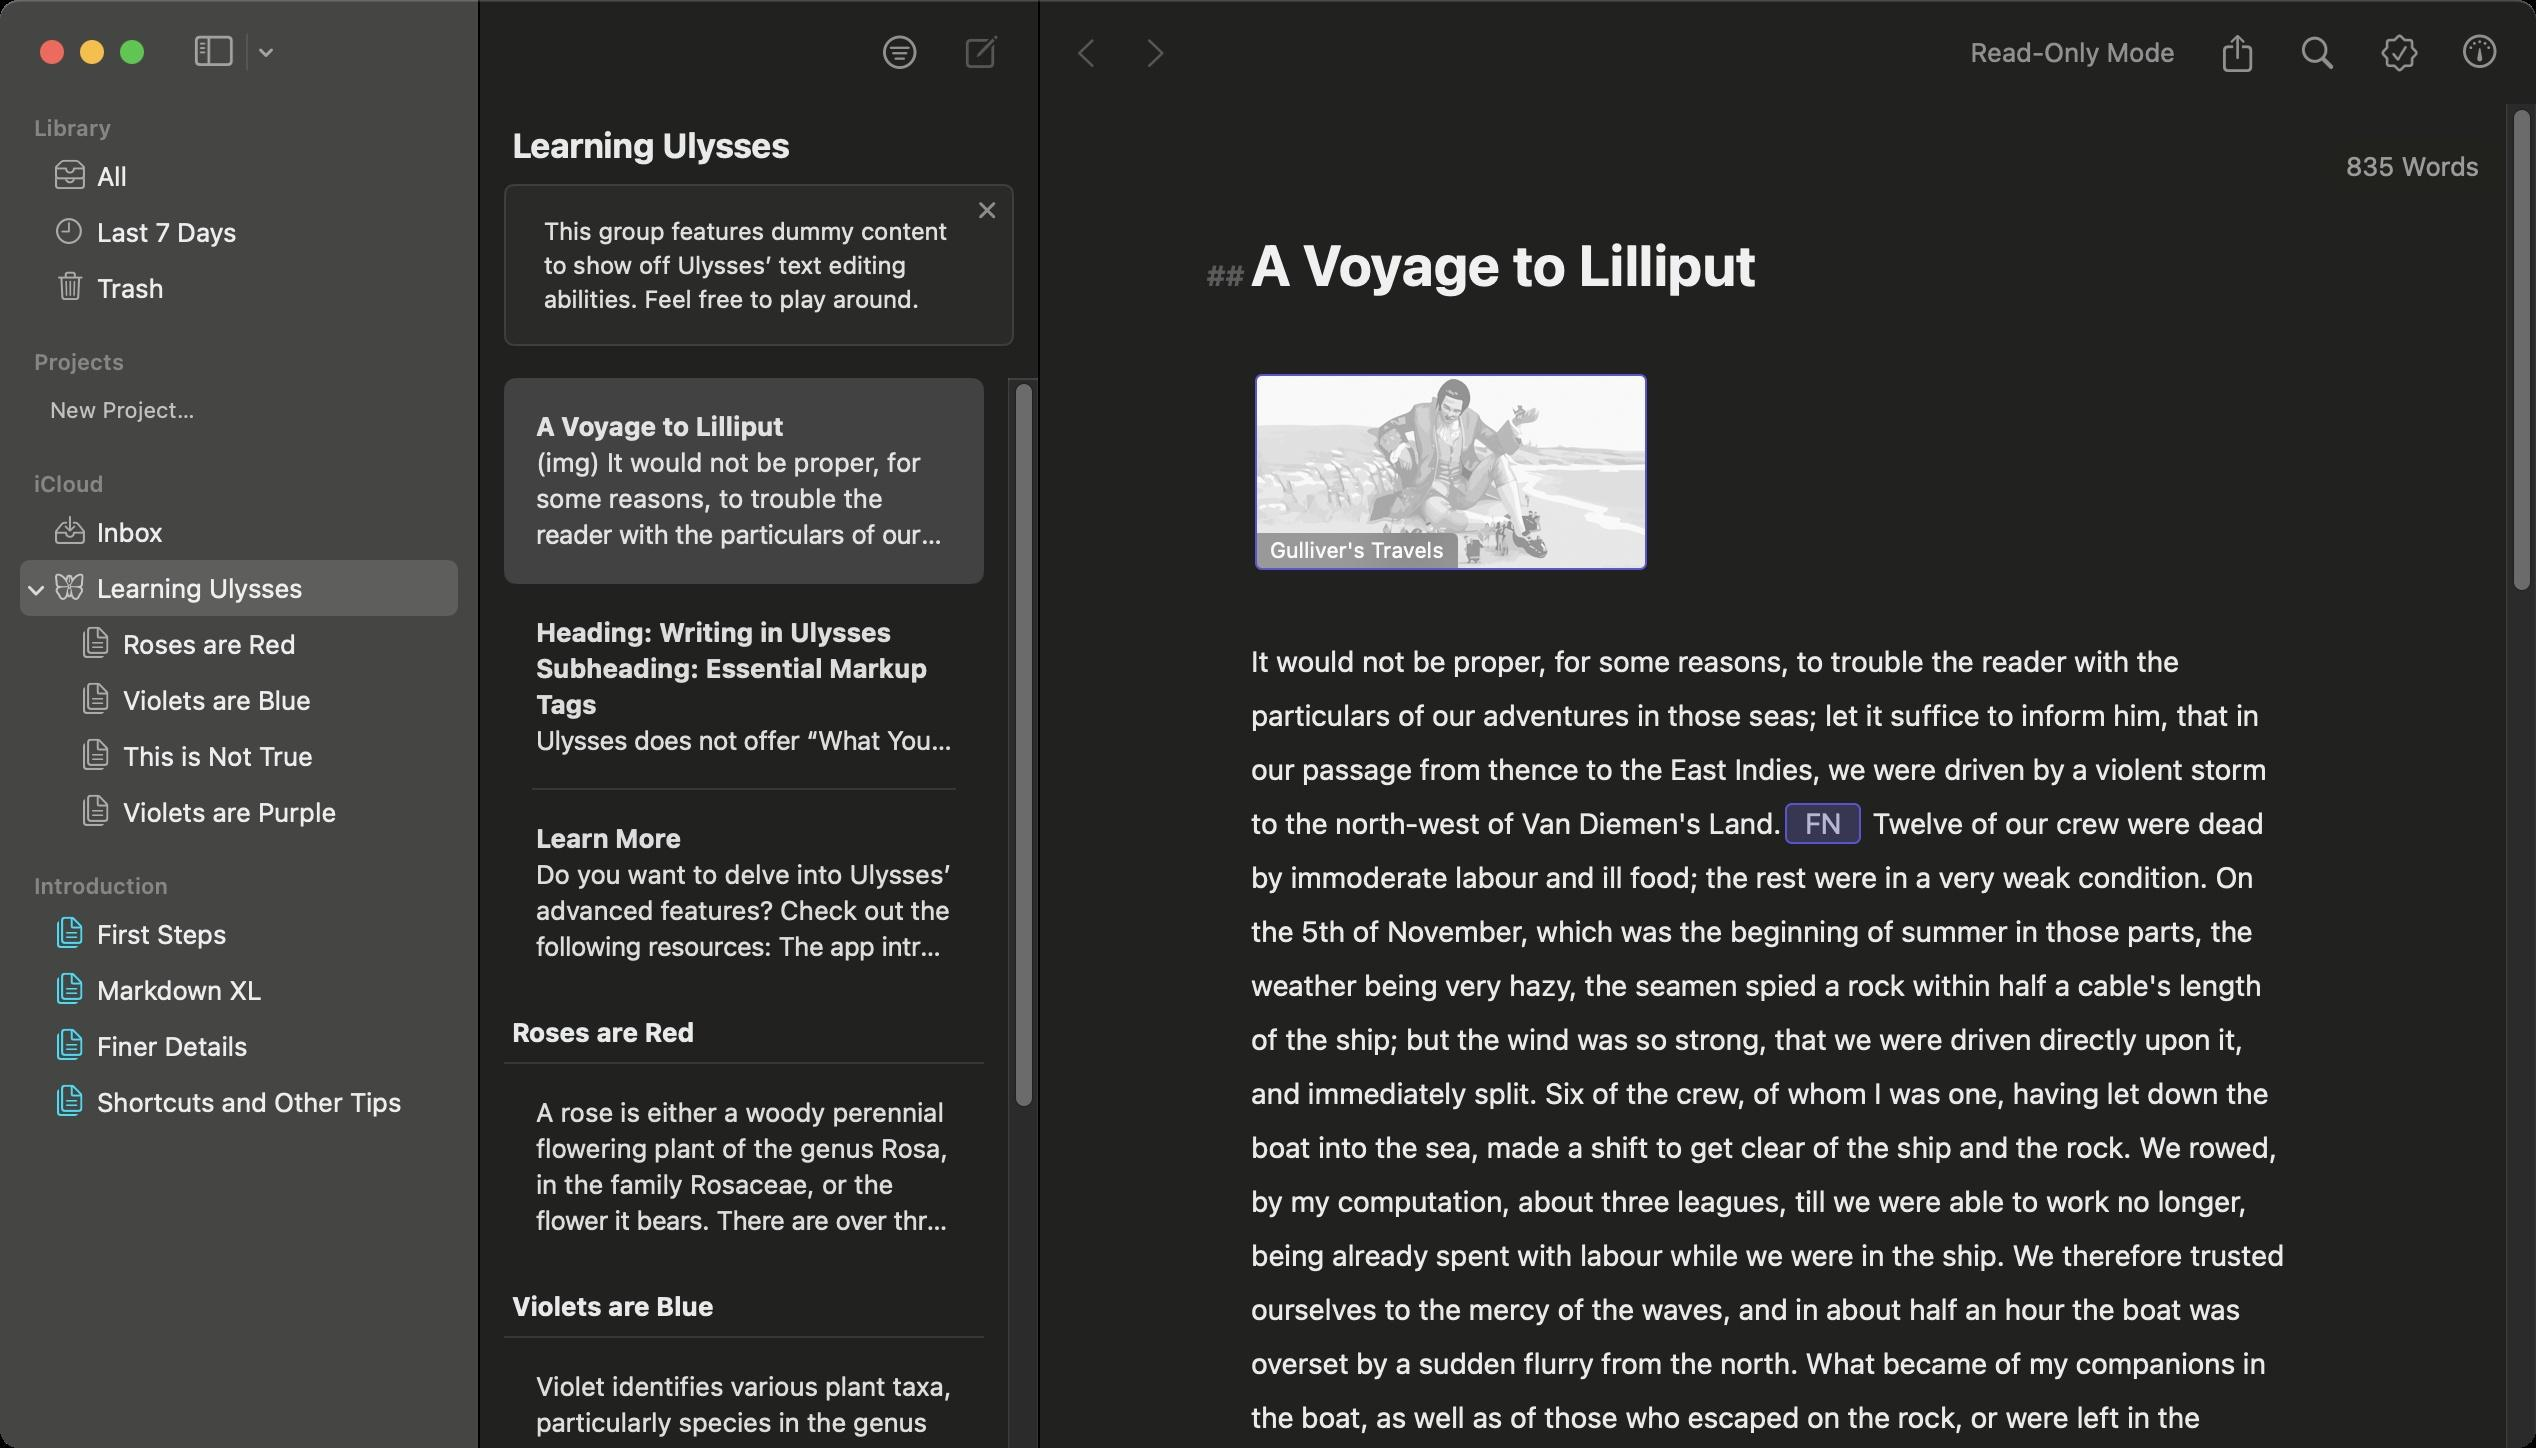
Accessibility tree:
{"name": "Learning_Ulysses_▸_A_Voyage_to_Lilliput", "role": "AXWindow", "description": null, "role_description": "standard window", "value": null, "position": "230.00;215.00", "size": "1268;724", "children": [{"name": null, "role": "AXGroup", "description": null, "role_description": "group", "value": null, "position": "0.00;0.00", "size": "1268;724", "children": [{"name": null, "role": "AXGroup", "description": null, "role_description": "group", "value": null, "position": "520.00;0.00", "size": "748;724", "children": [{"name": null, "role": "AXGroup", "description": null, "role_description": "group", "value": null, "position": "520.00;0.00", "size": "748;724", "children": [{"name": null, "role": "AXGroup", "description": null, "role_description": "group", "value": null, "position": "520.00;0.00", "size": "748;724", "children": [{"name": null, "role": "AXScrollArea", "description": null, "role_description": "scroll area", "value": null, "position": "520.00;52.00", "size": "748;672", "children": [{"name": null, "role": "AXGroup", "description": null, "role_description": "group", "value": null, "position": "520.00;52.00", "size": "733;1944", "children": [{"name": null, "role": "AXTextArea", "description": "Editor", "role_description": "text entry area", "value": "## A Voyage to Lilliput\n\n\n\nIt would not be proper, for some reasons, to trouble the reader with the particulars of our adventures in those seas; let it suffice to inform him, that in our passage from thence to the East Indies, we were driven by a violent storm to the north-west of Van Diemen's Land. Twelve of our crew were dead by immoderate labour and ill food; the rest were in a very weak condition. On the 5th of November, which was the beginning of summer in those parts, the weather being very hazy, the seamen spied a rock within half a cable's length of the ship; but the wind was so strong, that we were driven directly upon it, and immediately split. Six of the crew, of whom I was one, having let down the boat into the sea, made a shift to get clear of the ship and the rock. We rowed, by my computation, about three leagues, till we were able to work no longer, being already spent with labour while we were in the ship. We therefore trusted ourselves to the mercy of the waves, and in about half an hour the boat was overset by a sudden flurry from the north. What became of my companions in the boat, as well as of those who escaped on the rock, or were left in the vessel, I cannot tell; but conclude they were all lost. For my own part, I swam as fortune directed me, and was pushed forward by wind and tide. I often let my legs drop, and could feel no bottom; but when I was almost gone, and able to struggle no longer, I found myself within my depth; and by this time the storm was much abated. The declivity was so small, that I walked near a mile before I got to the shore, which I conjectured was about eight o'clock in the evening. I then advanced forward near half a mile, but could not discover any sign of houses or inhabitants; at least I was in so weak a condition, that I did not observe them. I was extremely tired, and with that, and the heat of the weather, and about half a pint of brandy that I drank as I left the ship, I found myself much inclined to sleep. I lay down on the grass, which was very short and soft, where I slept sounder than ever I remembered to have done in my life, and, as I reckoned, about nine hours; for when I awaked, it was just day-light.\n\nI attempted to rise, but was not able to stir: for, as I happened to lie on my back, I found my arms and legs were strongly fastened on each side to the ground; and my hair, which was long and thick, tied down in the same manner. I likewise felt several slender ligatures across my body, from my arm-pits to my thighs. I could only look upwards; the sun began to grow hot, and the light offended my eyes. I heard a confused noise about me; but in the posture I lay, could see nothing except the sky. In a little time I felt something alive moving on my left leg, which advancing gently forward over my breast, came almost up to my chin; when, bending my eyes downwards as much as I could, I perceived it to be a human creature not six inches high, with a bow and arrow in his hands, and a quiver at his back. In the mean time, I felt at least forty more of the same kind (as I conjectured) following the first. I was in the utmost astonishment, and roared so loud, that they all ran back in a fright; and some of them, as I was afterwards told, were hurt with the falls they got by leaping from my sides upon the ground.\n\nHowever, they soon returned, and one of them, who ventured so far as to get a full sight of my face, lifting up his hands and eyes by way of admiration, cried out in a shrill but distinct voice, Hekinah degul: the others repeated the same words several times, but then I knew not what they meant. I lay all this while, as the reader may believe, in great uneasiness. At length, struggling to get loose, I had the fortune to break the strings, and wrench out the pegs that fastened my left arm to the ground; for, by lifting it up to my face, I discovered the methods they had taken to bind me, and at the same time with a violent pull, which gave me excessive pain, I a little loosened the strings that tied down my hair on the left side, so that I was just able to turn my head about two inches.\n\n Source: Wikisource – Gulliver's Travels", "position": "555.50;72.00", "size": "662;1853", "children": [{"name": null, "role": "AXUnknown", "description": "Image: Gulliver's Travels", "role_description": "unknown", "value": null, "position": "625.68;182.00", "size": "200;108", "children": []}, {"name": null, "role": "AXUnknown", "description": "Footnote: By an observation, we found ourselves in the latitude of 30 degrees 2 minutes south.", "role_description": "unknown", "value": null, "position": "890.76;398.00", "size": "42;27", "children": []}, {"name": null, "role": "AXUnknown", "description": "Begin Link", "role_description": "unknown", "value": null, "position": "679.72;1856.00", "size": "8;27", "children": []}, {"name": null, "role": "AXUnknown", "description": "End Link", "role_description": "unknown", "value": null, "position": "887.11;1856.00", "size": "8;27", "children": []}]}]}, {"name": null, "role": "AXScrollBar", "description": null, "role_description": "scroll bar", "value": 0.0, "position": "1253.00;52.00", "size": "15;672", "children": [{"name": null, "role": "AXValueIndicator", "description": null, "role_description": "value indicator", "value": 0.0, "position": "1253.00;54.00", "size": "15;242", "children": []}, {"name": null, "role": "AXButton", "description": null, "role_description": "increment arrow button", "value": null, "position": "1253.00;52.00", "size": "0;0", "children": []}, {"name": null, "role": "AXButton", "description": null, "role_description": "decrement arrow button", "value": null, "position": "1253.00;52.00", "size": "0;0", "children": []}, {"name": null, "role": "AXButton", "description": null, "role_description": "increment page button", "value": null, "position": "1253.00;296.50", "size": "15;428", "children": []}, {"name": null, "role": "AXButton", "description": null, "role_description": "decrement page button", "value": null, "position": "1253.00;52.00", "size": "15;2", "children": []}]}]}, {"name": null, "role": "AXGroup", "description": null, "role_description": "group", "value": null, "position": "1161.00;69.00", "size": "91;28", "children": [{"name": "", "role": "AXButton", "description": null, "role_description": "button", "value": "835 Words", "position": "1161.00;69.00", "size": "91;28", "children": []}]}]}]}]}, {"name": null, "role": "AXGroup", "description": null, "role_description": "group", "value": null, "position": "240.00;0.00", "size": "279;724", "children": [{"name": null, "role": "AXScrollArea", "description": null, "role_description": "scroll area", "value": null, "position": "240.00;189.00", "size": "279;535", "children": [{"name": null, "role": "AXOutline", "description": "Sheet List", "role_description": "outline", "value": null, "position": "240.00;189.00", "size": "264;869", "children": [{"name": null, "role": "AXRow", "description": null, "role_description": "outline row", "value": null, "position": "240.00;189.00", "size": "264;0", "children": [{"name": null, "role": "AXCell", "description": null, "role_description": "cell", "value": null, "position": "240.00;189.00", "size": "264;0", "children": []}]}, {"name": null, "role": "AXRow", "description": null, "role_description": "outline row", "value": null, "position": "240.00;189.00", "size": "264;103", "children": [{"name": null, "role": "AXCell", "description": "A Voyage to Lilliput \n(img) It would not be proper, for some reasons, to trouble the reader with the particulars of our adventures in those seas; let it suffice to inform him, that in our passage. Selected", "role_description": "cell", "value": null, "position": "240.00;189.00", "size": "264;103", "children": []}]}, {"name": null, "role": "AXRow", "description": null, "role_description": "outline row", "value": null, "position": "240.00;292.00", "size": "264;103", "children": [{"name": null, "role": "AXCell", "description": "Heading: Writing in Ulysses \nSubheading: Essential Markup Tags \nUlysses does not offer “What You See Is What You Get” editing. Instead, you use tags: With a few simple characters, you mark up", "role_description": "cell", "value": null, "position": "240.00;292.00", "size": "264;103", "children": []}]}, {"name": null, "role": "AXRow", "description": null, "role_description": "outline row", "value": null, "position": "240.00;395.00", "size": "264;103", "children": [{"name": null, "role": "AXCell", "description": "Learn More \nDo you want to delve into Ulysses’ advanced features? Check out the following resources: The app introduction covers all concepts and features. You find it in the library. The [Ulysses", "role_description": "cell", "value": null, "position": "240.00;395.00", "size": "264;103", "children": []}]}, {"name": null, "role": "AXRow", "description": null, "role_description": "outline row", "value": null, "position": "240.00;498.00", "size": "264;34", "children": [{"name": null, "role": "AXCell", "description": null, "role_description": "cell", "value": null, "position": "240.00;498.00", "size": "264;34", "children": [{"name": null, "role": "AXStaticText", "description": null, "role_description": "text", "value": "Roses are Red", "position": "254.00;508.00", "size": "240;16", "children": []}, {"name": "", "role": "AXButton", "description": "sort", "role_description": "button", "value": null, "position": "495.00;504.00", "size": "2;23", "children": []}]}]}, {"name": null, "role": "AXRow", "description": null, "role_description": "outline row", "value": null, "position": "240.00;532.00", "size": "264;103", "children": [{"name": null, "role": "AXCell", "description": "A rose is either a woody perennial flowering plant of the genus Rosa, in the family Rosaceae, or the flower it bears. There are over three hundred species and tens of thousands of cultivars. They", "role_description": "cell", "value": null, "position": "240.00;532.00", "size": "264;103", "children": []}]}, {"name": null, "role": "AXRow", "description": null, "role_description": "outline row", "value": null, "position": "240.00;635.00", "size": "264;34", "children": [{"name": null, "role": "AXCell", "description": null, "role_description": "cell", "value": null, "position": "240.00;635.00", "size": "264;34", "children": [{"name": null, "role": "AXStaticText", "description": null, "role_description": "text", "value": "Violets are Blue", "position": "254.00;645.00", "size": "240;16", "children": []}, {"name": "", "role": "AXButton", "description": "sort", "role_description": "button", "value": null, "position": "495.00;641.00", "size": "2;23", "children": []}]}]}, {"name": null, "role": "AXRow", "description": null, "role_description": "outline row", "value": null, "position": "240.00;669.00", "size": "264;103", "children": [{"name": null, "role": "AXCell", "description": "Violet identifies various plant taxa, particularly species in the genus Viola, within which the common violet is the best known member in Eurasia and the common blue violet and common purple violet", "role_description": "cell", "value": null, "position": "240.00;669.00", "size": "264;103", "children": []}]}, {"name": null, "role": "AXRow", "description": null, "role_description": "outline row", "value": null, "position": "240.00;772.00", "size": "264;34", "children": [{"name": null, "role": "AXCell", "description": null, "role_description": "cell", "value": null, "position": "240.00;772.00", "size": "264;34", "children": [{"name": null, "role": "AXStaticText", "description": null, "role_description": "text", "value": "This is Not True", "position": "254.00;782.00", "size": "240;16", "children": []}, {"name": "", "role": "AXButton", "description": "sort", "role_description": "button", "value": null, "position": "495.00;778.00", "size": "2;23", "children": []}]}]}, {"name": null, "role": "AXRow", "description": null, "role_description": "outline row", "value": null, "position": "240.00;806.00", "size": "264;103", "children": [{"name": null, "role": "AXCell", "description": "Truth is the property of being in accord with fact or reality. In everyday language, truth is typically ascribed to things that aim to represent reality or otherwise correspond to it, such as", "role_description": "cell", "value": null, "position": "240.00;806.00", "size": "264;103", "children": []}]}, {"name": null, "role": "AXRow", "description": null, "role_description": "outline row", "value": null, "position": "240.00;909.00", "size": "264;34", "children": [{"name": null, "role": "AXCell", "description": null, "role_description": "cell", "value": null, "position": "240.00;909.00", "size": "264;34", "children": [{"name": null, "role": "AXStaticText", "description": null, "role_description": "text", "value": "Violets are Purple", "position": "254.00;919.00", "size": "240;16", "children": []}, {"name": "", "role": "AXButton", "description": "sort", "role_description": "button", "value": null, "position": "495.00;915.00", "size": "2;23", "children": []}]}]}, {"name": null, "role": "AXRow", "description": null, "role_description": "outline row", "value": null, "position": "240.00;943.00", "size": "264;103", "children": [{"name": null, "role": "AXCell", "description": "Loading Sheet", "role_description": "cell", "value": null, "position": "240.00;943.00", "size": "264;103", "children": []}]}, {"name": null, "role": "AXColumn", "description": null, "role_description": "column", "value": null, "position": "240.00;189.00", "size": "264;869", "children": []}]}, {"name": null, "role": "AXScrollBar", "description": null, "role_description": "scroll bar", "value": 0.0, "position": "504.00;189.00", "size": "15;535", "children": [{"name": null, "role": "AXValueIndicator", "description": null, "role_description": "value indicator", "value": 0.0, "position": "504.00;191.00", "size": "15;363", "children": []}, {"name": null, "role": "AXButton", "description": null, "role_description": "increment arrow button", "value": null, "position": "504.00;189.00", "size": "0;0", "children": []}, {"name": null, "role": "AXButton", "description": null, "role_description": "decrement arrow button", "value": null, "position": "504.00;189.00", "size": "0;0", "children": []}, {"name": null, "role": "AXButton", "description": null, "role_description": "increment page button", "value": null, "position": "504.00;554.50", "size": "15;170", "children": []}, {"name": null, "role": "AXButton", "description": null, "role_description": "decrement page button", "value": null, "position": "504.00;189.00", "size": "15;2", "children": []}]}]}, {"name": null, "role": "AXStaticText", "description": null, "role_description": "text", "value": "Learning Ulysses", "position": "254.00;63.00", "size": "255;20", "children": []}, {"name": "", "role": "AXButton", "description": "sort", "role_description": "button", "value": null, "position": "510.00;58.50", "size": "2;28", "children": []}, {"name": null, "role": "AXGroup", "description": null, "role_description": "group", "value": null, "position": "252.00;92.00", "size": "255;81", "children": [{"name": null, "role": "AXButton", "description": "Close", "role_description": "button", "value": null, "position": "489.50;101.00", "size": "8;8", "children": []}, {"name": null, "role": "AXStaticText", "description": null, "role_description": "text", "value": "This group features dummy content to show off Ulysses’ text editing abilities. Feel free to play around.", "position": "272.00;108.00", "size": "206;49", "children": []}]}]}, {"name": null, "role": "AXGroup", "description": null, "role_description": "group", "value": null, "position": "0.00;0.00", "size": "239;724", "children": [{"name": null, "role": "AXScrollArea", "description": null, "role_description": "scroll area", "value": null, "position": "0.00;44.00", "size": "239;680", "children": [{"name": null, "role": "AXOutline", "description": "Library", "role_description": "outline", "value": null, "position": "0.00;44.00", "size": "239;680", "children": [{"name": null, "role": "AXRow", "description": null, "role_description": "outline row", "value": null, "position": "0.00;54.00", "size": "239;20", "children": [{"name": null, "role": "AXCell", "description": null, "role_description": "cell", "value": null, "position": "10.00;54.00", "size": "219;20", "children": [{"name": null, "role": "AXStaticText", "description": null, "role_description": "text", "value": "Library", "position": "15.00;57.00", "size": "219;14", "children": []}]}]}, {"name": null, "role": "AXRow", "description": null, "role_description": "outline row", "value": null, "position": "0.00;74.00", "size": "239;28", "children": [{"name": null, "role": "AXCell", "description": null, "role_description": "cell", "value": null, "position": "10.00;74.00", "size": "219;28", "children": [{"name": null, "role": "AXImage", "description": "Letter Trays", "role_description": "image", "value": null, "position": "25.00;69.50", "size": "20;36", "children": []}, {"name": null, "role": "AXStaticText", "description": null, "role_description": "text", "value": "All", "position": "46.50;80.00", "size": "20;16", "children": []}]}]}, {"name": null, "role": "AXRow", "description": null, "role_description": "outline row", "value": null, "position": "0.00;102.00", "size": "239;28", "children": [{"name": null, "role": "AXCell", "description": null, "role_description": "cell", "value": null, "position": "10.00;102.00", "size": "219;28", "children": [{"name": null, "role": "AXImage", "description": "Watch Face", "role_description": "image", "value": null, "position": "25.00;99.00", "size": "20;34", "children": []}, {"name": null, "role": "AXStaticText", "description": null, "role_description": "text", "value": "Last 7 Days", "position": "46.50;108.00", "size": "74;16", "children": []}]}]}, {"name": null, "role": "AXRow", "description": null, "role_description": "outline row", "value": null, "position": "0.00;130.00", "size": "239;28", "children": [{"name": null, "role": "AXCell", "description": null, "role_description": "cell", "value": null, "position": "10.00;130.00", "size": "219;28", "children": [{"name": null, "role": "AXImage", "description": "Trash", "role_description": "image", "value": null, "position": "25.00;125.00", "size": "20;36", "children": []}, {"name": null, "role": "AXStaticText", "description": null, "role_description": "text", "value": "Trash", "position": "46.50;136.00", "size": "38;16", "children": []}]}]}, {"name": null, "role": "AXRow", "description": null, "role_description": "outline row", "value": null, "position": "0.00;171.00", "size": "239;20", "children": [{"name": null, "role": "AXCell", "description": null, "role_description": "cell", "value": null, "position": "10.00;171.00", "size": "219;20", "children": [{"name": null, "role": "AXStaticText", "description": null, "role_description": "text", "value": "Projects", "position": "15.00;174.00", "size": "219;14", "children": []}]}]}, {"name": null, "role": "AXRow", "description": null, "role_description": "outline row", "value": null, "position": "0.00;191.00", "size": "239;28", "children": [{"name": null, "role": "AXCell", "description": null, "role_description": "cell", "value": null, "position": "10.00;191.00", "size": "219;28", "children": [{"name": "New_Project…", "role": "AXButton", "description": null, "role_description": "button", "value": null, "position": "25.00;191.00", "size": "198;28", "children": []}]}]}, {"name": null, "role": "AXRow", "description": null, "role_description": "outline row", "value": null, "position": "0.00;232.00", "size": "239;20", "children": [{"name": null, "role": "AXCell", "description": null, "role_description": "cell", "value": null, "position": "10.00;232.00", "size": "219;20", "children": [{"name": null, "role": "AXStaticText", "description": null, "role_description": "text", "value": "iCloud", "position": "15.00;235.00", "size": "219;14", "children": []}]}]}, {"name": null, "role": "AXRow", "description": null, "role_description": "outline row", "value": null, "position": "0.00;252.00", "size": "239;28", "children": [{"name": null, "role": "AXCell", "description": null, "role_description": "cell", "value": null, "position": "10.00;252.00", "size": "219;28", "children": [{"name": null, "role": "AXImage", "description": "Letter Tray With Inward-Pointing Arrow", "role_description": "image", "value": null, "position": "25.00;246.00", "size": "20;37", "children": []}, {"name": null, "role": "AXStaticText", "description": null, "role_description": "text", "value": "Inbox", "position": "46.50;258.00", "size": "37;16", "children": []}]}]}, {"name": null, "role": "AXRow", "description": null, "role_description": "outline row", "value": null, "position": "0.00;280.00", "size": "239;28", "children": [{"name": null, "role": "AXCell", "description": null, "role_description": "cell", "value": null, "position": "10.00;280.00", "size": "219;28", "children": [{"name": null, "role": "AXImage", "description": "Butterfly", "role_description": "image", "value": null, "position": "25.00;276.00", "size": "20;35", "children": []}, {"name": null, "role": "AXStaticText", "description": null, "role_description": "text", "value": "Learning Ulysses", "position": "46.50;286.00", "size": "107;16", "children": []}, {"name": null, "role": "AXDisclosureTriangle", "description": null, "role_description": "disclosure triangle", "value": 1, "position": "12.00;280.00", "size": "13;28", "children": []}]}]}, {"name": null, "role": "AXRow", "description": null, "role_description": "outline row", "value": null, "position": "0.00;308.00", "size": "239;28", "children": [{"name": null, "role": "AXCell", "description": null, "role_description": "cell", "value": null, "position": "10.00;308.00", "size": "219;28", "children": [{"name": null, "role": "AXImage", "description": "Sheets", "role_description": "image", "value": null, "position": "38.00;303.00", "size": "20;37", "children": []}, {"name": null, "role": "AXStaticText", "description": null, "role_description": "text", "value": "Roses are Red", "position": "59.50;314.00", "size": "90;16", "children": []}]}]}, {"name": null, "role": "AXRow", "description": null, "role_description": "outline row", "value": null, "position": "0.00;336.00", "size": "239;28", "children": [{"name": null, "role": "AXCell", "description": null, "role_description": "cell", "value": null, "position": "10.00;336.00", "size": "219;28", "children": [{"name": null, "role": "AXImage", "description": "Sheets", "role_description": "image", "value": null, "position": "38.00;331.00", "size": "20;37", "children": []}, {"name": null, "role": "AXStaticText", "description": null, "role_description": "text", "value": "Violets are Blue", "position": "59.50;342.00", "size": "98;16", "children": []}]}]}, {"name": null, "role": "AXRow", "description": null, "role_description": "outline row", "value": null, "position": "0.00;364.00", "size": "239;28", "children": [{"name": null, "role": "AXCell", "description": null, "role_description": "cell", "value": null, "position": "10.00;364.00", "size": "219;28", "children": [{"name": null, "role": "AXImage", "description": "Sheets", "role_description": "image", "value": null, "position": "38.00;359.00", "size": "20;37", "children": []}, {"name": null, "role": "AXStaticText", "description": null, "role_description": "text", "value": "This is Not True", "position": "59.50;370.00", "size": "99;16", "children": []}]}]}, {"name": null, "role": "AXRow", "description": null, "role_description": "outline row", "value": null, "position": "0.00;392.00", "size": "239;28", "children": [{"name": null, "role": "AXCell", "description": null, "role_description": "cell", "value": null, "position": "10.00;392.00", "size": "219;28", "children": [{"name": null, "role": "AXImage", "description": "Sheets", "role_description": "image", "value": null, "position": "38.00;387.00", "size": "20;37", "children": []}, {"name": null, "role": "AXStaticText", "description": null, "role_description": "text", "value": "Violets are Purple", "position": "59.50;398.00", "size": "111;16", "children": []}]}]}, {"name": null, "role": "AXRow", "description": null, "role_description": "outline row", "value": null, "position": "0.00;433.00", "size": "239;20", "children": [{"name": null, "role": "AXCell", "description": null, "role_description": "cell", "value": null, "position": "10.00;433.00", "size": "219;20", "children": [{"name": null, "role": "AXStaticText", "description": null, "role_description": "text", "value": "Introduction", "position": "15.00;436.00", "size": "219;14", "children": []}]}]}, {"name": null, "role": "AXRow", "description": null, "role_description": "outline row", "value": null, "position": "0.00;453.00", "size": "239;28", "children": [{"name": null, "role": "AXCell", "description": null, "role_description": "cell", "value": null, "position": "10.00;453.00", "size": "219;28", "children": [{"name": null, "role": "AXImage", "description": "Sheets", "role_description": "image", "value": null, "position": "25.00;448.00", "size": "20;37", "children": []}, {"name": null, "role": "AXStaticText", "description": null, "role_description": "text", "value": "First Steps", "position": "46.50;459.00", "size": "69;16", "children": []}]}]}, {"name": null, "role": "AXRow", "description": null, "role_description": "outline row", "value": null, "position": "0.00;481.00", "size": "239;28", "children": [{"name": null, "role": "AXCell", "description": null, "role_description": "cell", "value": null, "position": "10.00;481.00", "size": "219;28", "children": [{"name": null, "role": "AXImage", "description": "Sheets", "role_description": "image", "value": null, "position": "25.00;476.00", "size": "20;37", "children": []}, {"name": null, "role": "AXStaticText", "description": null, "role_description": "text", "value": "Markdown XL", "position": "46.50;487.00", "size": "86;16", "children": []}]}]}, {"name": null, "role": "AXRow", "description": null, "role_description": "outline row", "value": null, "position": "0.00;509.00", "size": "239;28", "children": [{"name": null, "role": "AXCell", "description": null, "role_description": "cell", "value": null, "position": "10.00;509.00", "size": "219;28", "children": [{"name": null, "role": "AXImage", "description": "Sheets", "role_description": "image", "value": null, "position": "25.00;504.00", "size": "20;37", "children": []}, {"name": null, "role": "AXStaticText", "description": null, "role_description": "text", "value": "Finer Details", "position": "46.50;515.00", "size": "80;16", "children": []}]}]}, {"name": null, "role": "AXRow", "description": null, "role_description": "outline row", "value": null, "position": "0.00;537.00", "size": "239;28", "children": [{"name": null, "role": "AXCell", "description": null, "role_description": "cell", "value": null, "position": "10.00;537.00", "size": "219;28", "children": [{"name": null, "role": "AXImage", "description": "Sheets", "role_description": "image", "value": null, "position": "25.00;532.00", "size": "20;37", "children": []}, {"name": null, "role": "AXStaticText", "description": null, "role_description": "text", "value": "Shortcuts and Other Tips", "position": "46.50;543.00", "size": "156;16", "children": []}]}]}, {"name": null, "role": "AXColumn", "description": null, "role_description": "column", "value": null, "position": "10.00;44.00", "size": "219;680", "children": []}]}]}]}]}, {"name": null, "role": "AXToolbar", "description": null, "role_description": "toolbar", "value": null, "position": "0.00;0.00", "size": "1268;52", "children": [{"name": null, "role": "AXGroup", "description": null, "role_description": "group", "value": null, "position": "87.00;0.00", "size": "60;52", "children": [{"name": "", "role": "AXButton", "description": "Toggle Sidebars", "role_description": "button", "value": null, "position": "85.00;6.00", "size": "44;40", "children": []}, {"name": "", "role": "AXButton", "description": "drop down", "role_description": "button", "value": null, "position": "116.00;7.00", "size": "34;40", "children": []}]}, {"name": null, "role": "AXGroup", "description": null, "role_description": "group", "value": null, "position": "147.00;0.00", "size": "377;52", "children": [{"name": "", "role": "AXButton", "description": "Filter in Group", "role_description": "button", "value": null, "position": "428.00;6.00", "size": "44;40", "children": []}, {"name": "", "role": "AXButton", "description": "New Sheet", "role_description": "button", "value": null, "position": "468.00;6.00", "size": "44;40", "children": []}]}, {"name": null, "role": "AXGroup", "description": null, "role_description": "group", "value": null, "position": "524.00;0.00", "size": "73;52", "children": [{"name": "", "role": "AXButton", "description": "Go back", "role_description": "button", "value": null, "position": "527.00;11.00", "size": "34;31", "children": []}, {"name": "", "role": "AXButton", "description": "Go forward", "role_description": "button", "value": null, "position": "560.00;11.00", "size": "34;31", "children": []}]}, {"name": null, "role": "AXButton", "description": "Read-Only Mode", "role_description": "button", "value": null, "position": "974.00;0.00", "size": "125;52", "children": []}, {"name": null, "role": "AXButton", "description": "Export", "role_description": "button", "value": null, "position": "1099.00;0.00", "size": "40;52", "children": []}, {"name": null, "role": "AXGroup", "description": null, "role_description": "group", "value": null, "position": "1139.00;0.00", "size": "41;52", "children": [{"name": "", "role": "AXCheckBox", "description": "Find", "role_description": "toggle button", "value": 0, "position": "1137.00;6.00", "size": "44;40", "children": []}]}, {"name": null, "role": "AXButton", "description": "Revision", "role_description": "button", "value": null, "position": "1180.00;0.00", "size": "40;52", "children": []}, {"name": null, "role": "AXButton", "description": "Dashboard", "role_description": "button", "value": null, "position": "1220.00;0.00", "size": "40;52", "children": []}]}, {"name": null, "role": "AXButton", "description": null, "role_description": "close button", "value": null, "position": "19.00;18.00", "size": "14;16", "children": []}, {"name": null, "role": "AXButton", "description": null, "role_description": "full screen button", "value": null, "position": "59.00;18.00", "size": "14;16", "children": [{"name": null, "role": "AXGroup", "description": null, "role_description": "group", "value": null, "position": "59.00;18.00", "size": "14;16", "children": []}]}, {"name": null, "role": "AXButton", "description": null, "role_description": "minimize button", "value": null, "position": "39.00;18.00", "size": "14;16", "children": []}]}